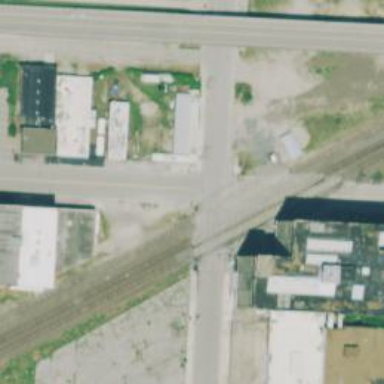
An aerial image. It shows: Crossing for the railway.